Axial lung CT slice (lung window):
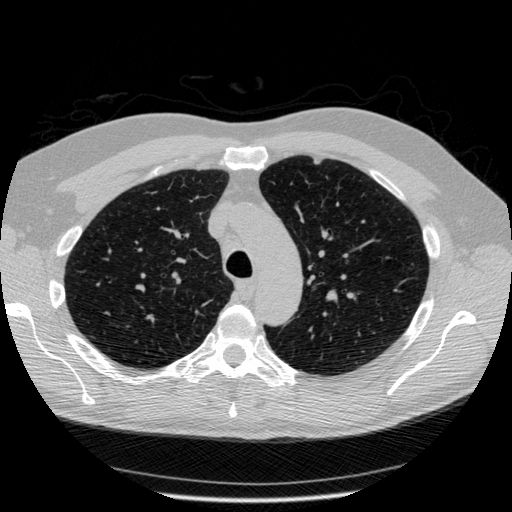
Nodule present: no